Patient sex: M
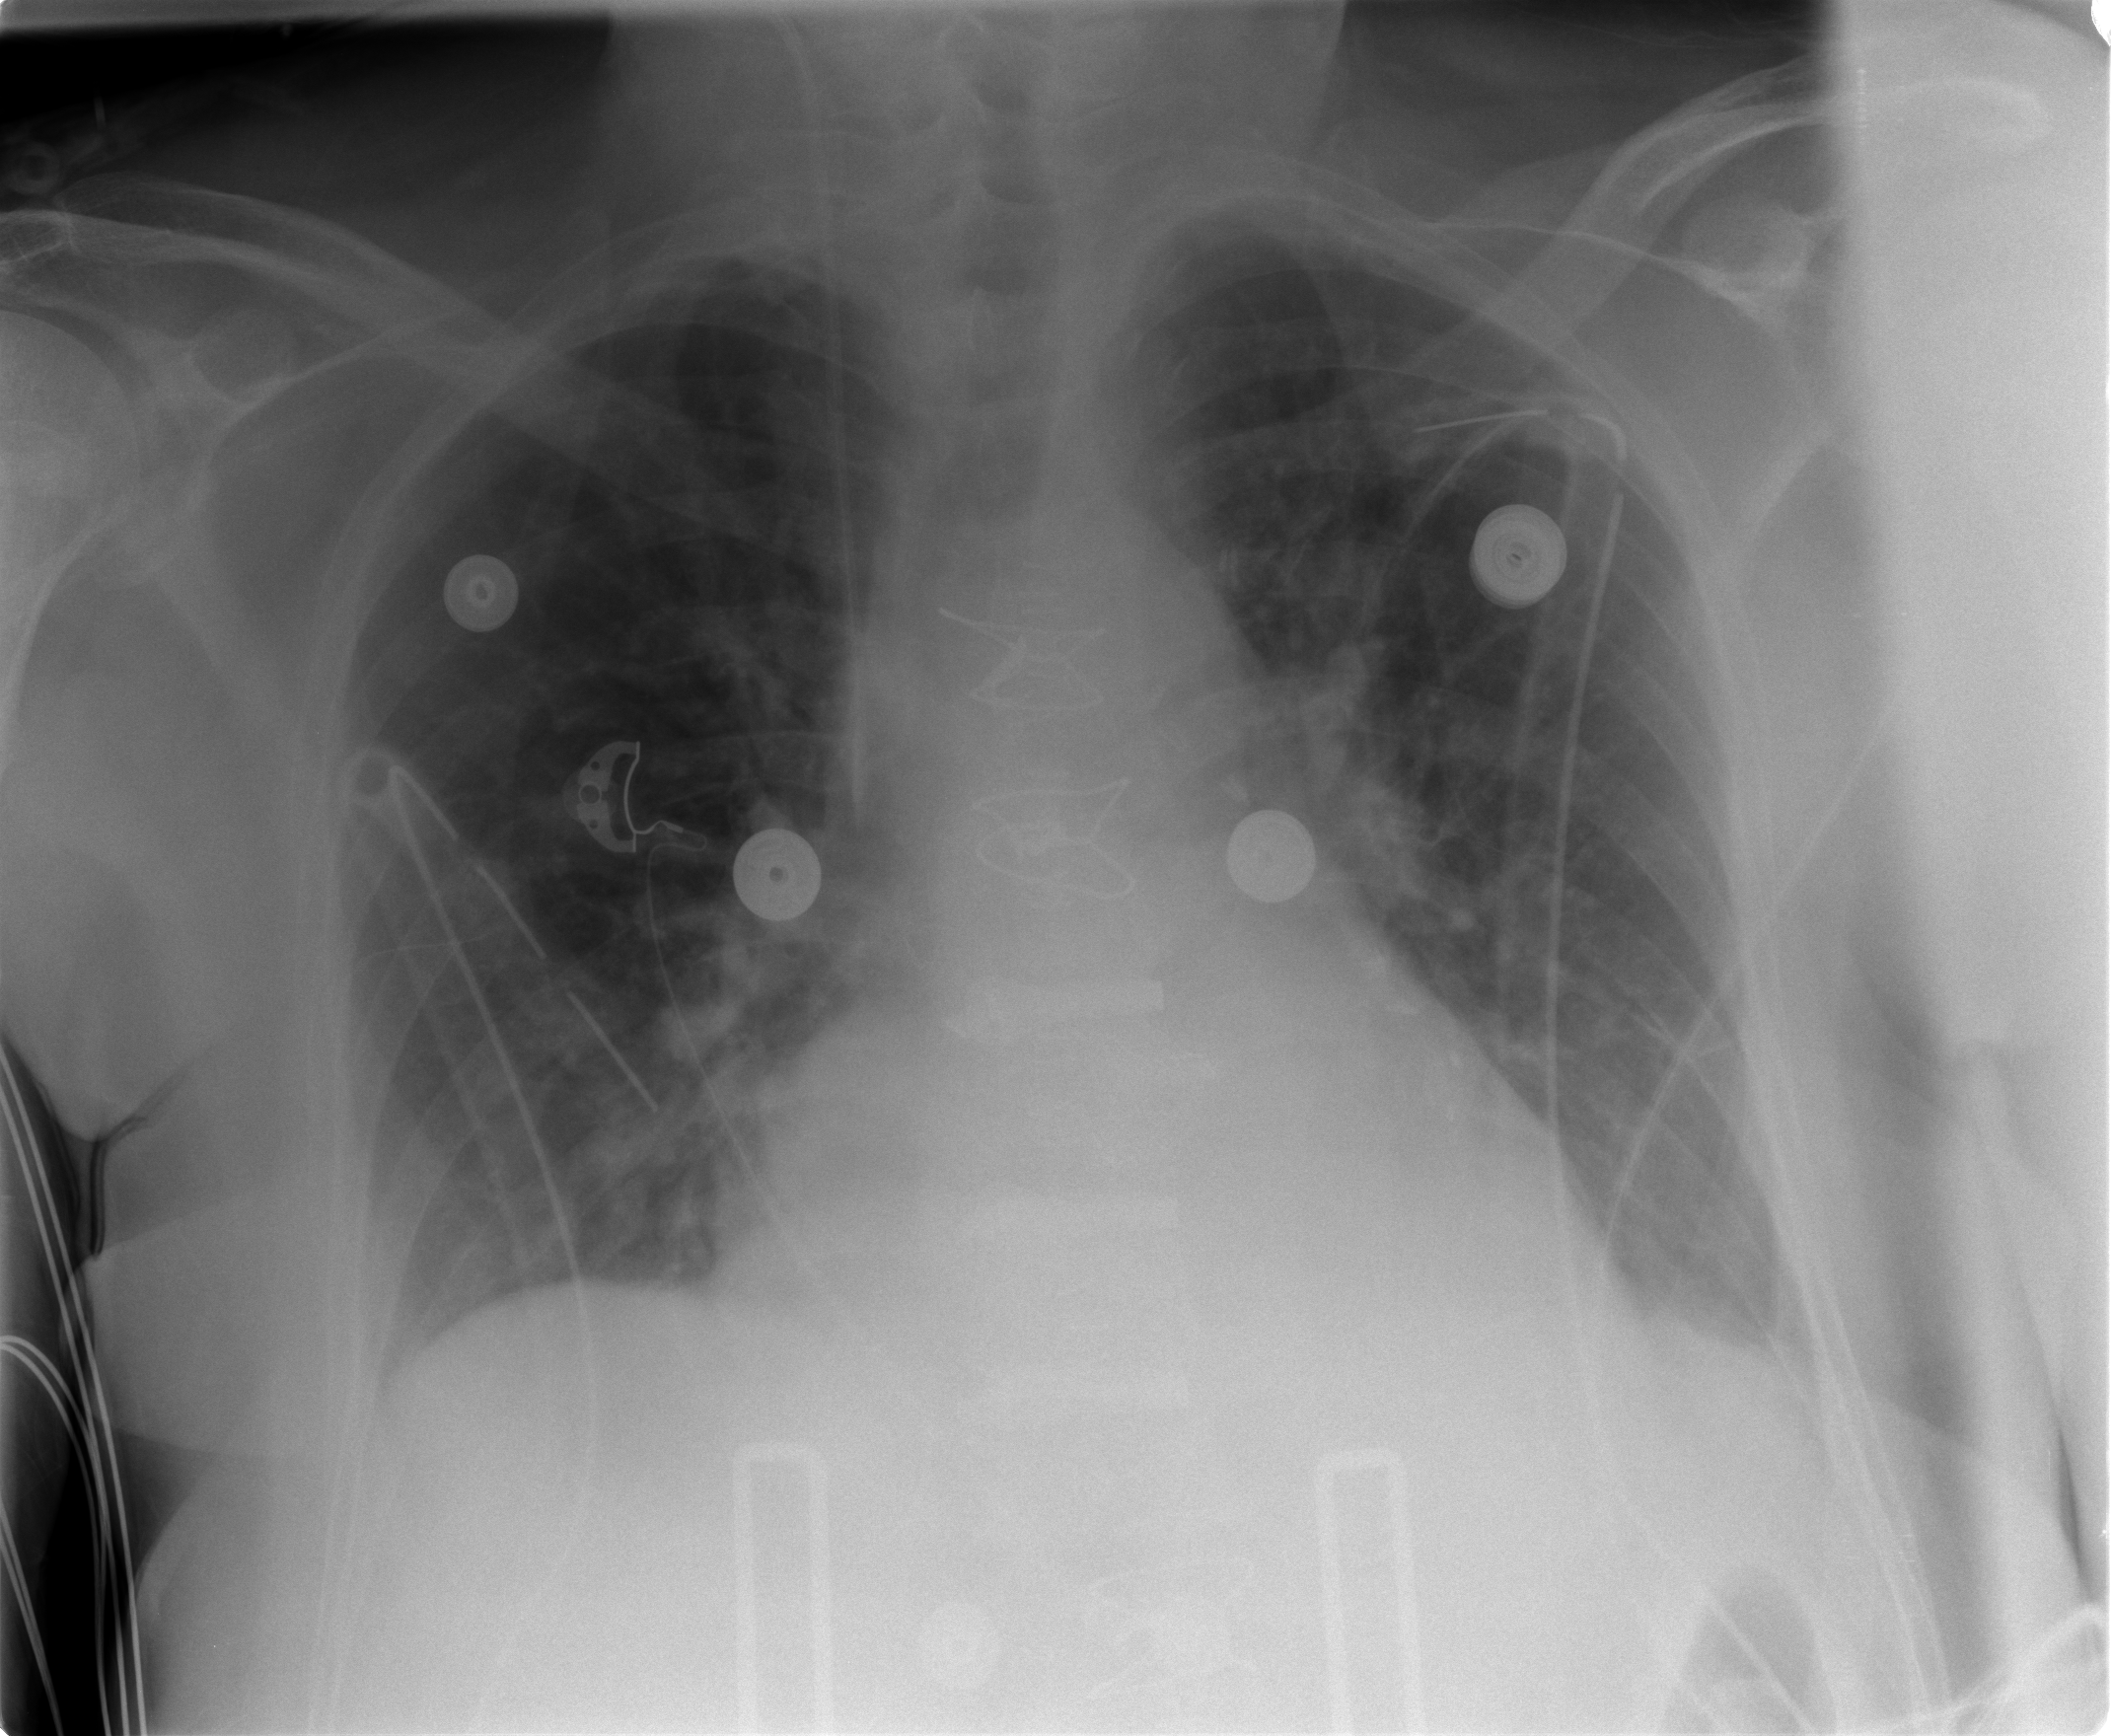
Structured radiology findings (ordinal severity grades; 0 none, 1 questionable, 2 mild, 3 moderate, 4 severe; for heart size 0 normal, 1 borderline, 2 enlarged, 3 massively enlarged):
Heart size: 2
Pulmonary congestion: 3
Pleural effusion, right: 0
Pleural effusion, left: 0
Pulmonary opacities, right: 0
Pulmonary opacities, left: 0
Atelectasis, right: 2
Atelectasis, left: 2